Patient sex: F
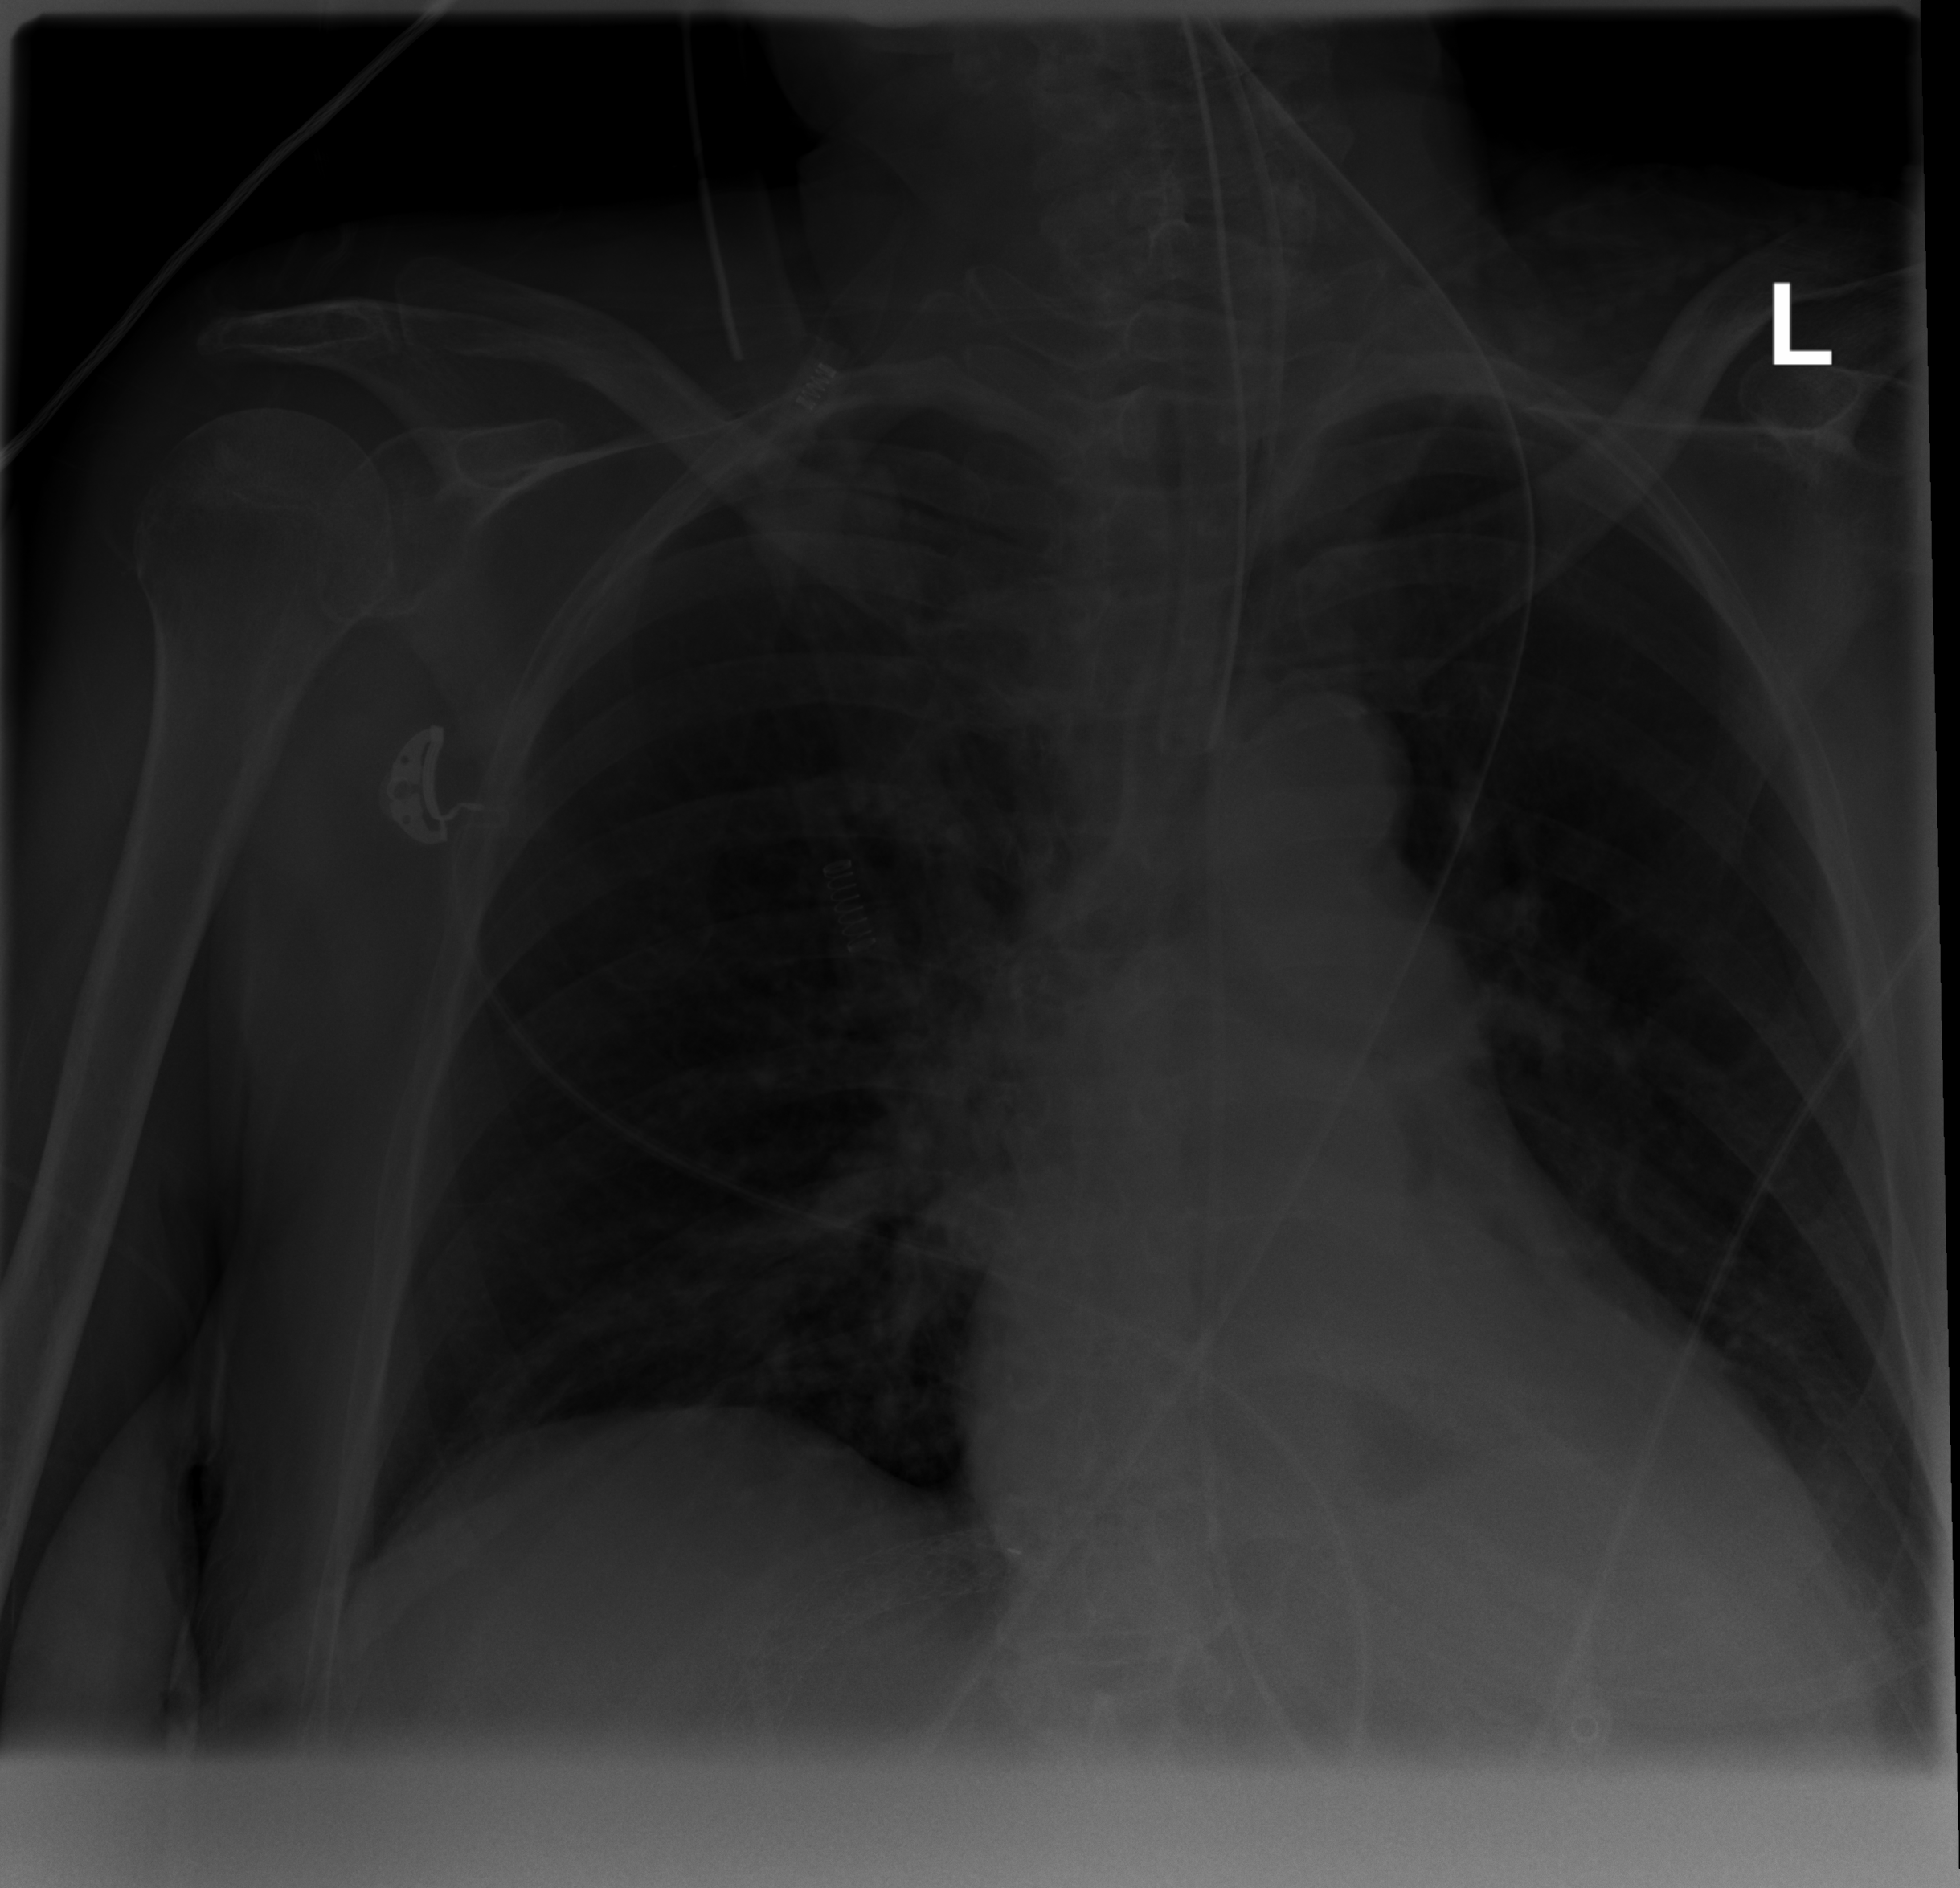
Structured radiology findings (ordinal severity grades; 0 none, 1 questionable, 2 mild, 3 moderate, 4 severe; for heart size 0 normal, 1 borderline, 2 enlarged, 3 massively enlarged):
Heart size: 0
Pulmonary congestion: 1
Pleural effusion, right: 0
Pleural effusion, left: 0
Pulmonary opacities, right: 0
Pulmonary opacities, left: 0
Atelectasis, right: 0
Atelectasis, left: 0